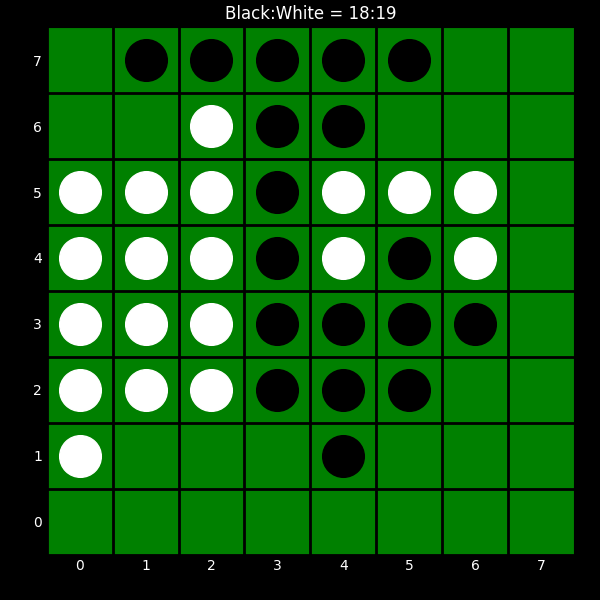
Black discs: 18
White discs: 19